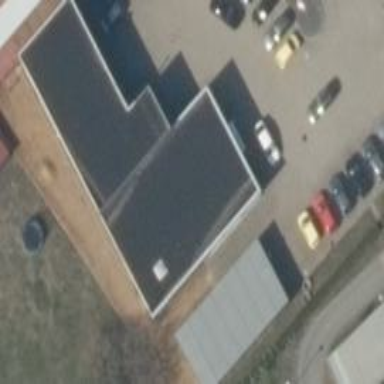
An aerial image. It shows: Shop that sells cars.